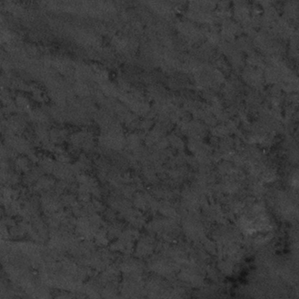
Label: frost